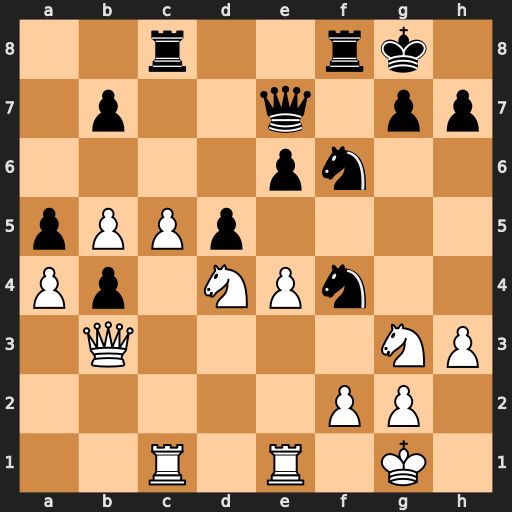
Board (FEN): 2r2rk1/1p2q1pp/4pn2/pPPp4/Pp1NPn2/1Q4NP/5PP1/2R1R1K1
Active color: w
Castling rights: -
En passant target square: -
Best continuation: exd5 N6xd5 Nxe6